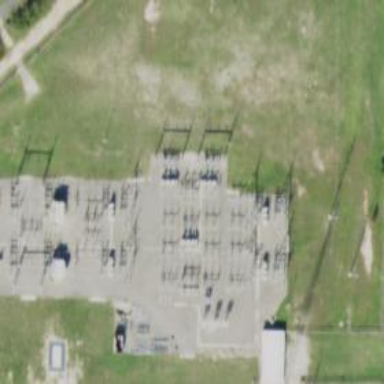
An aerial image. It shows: Switch used for power control.